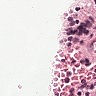
Metastatic tissue present: no